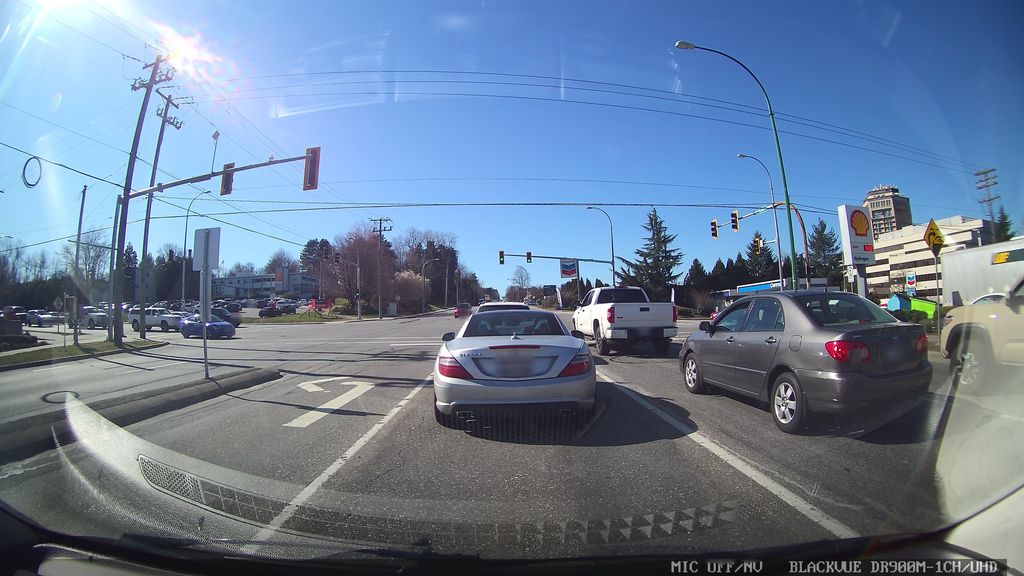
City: vancouver